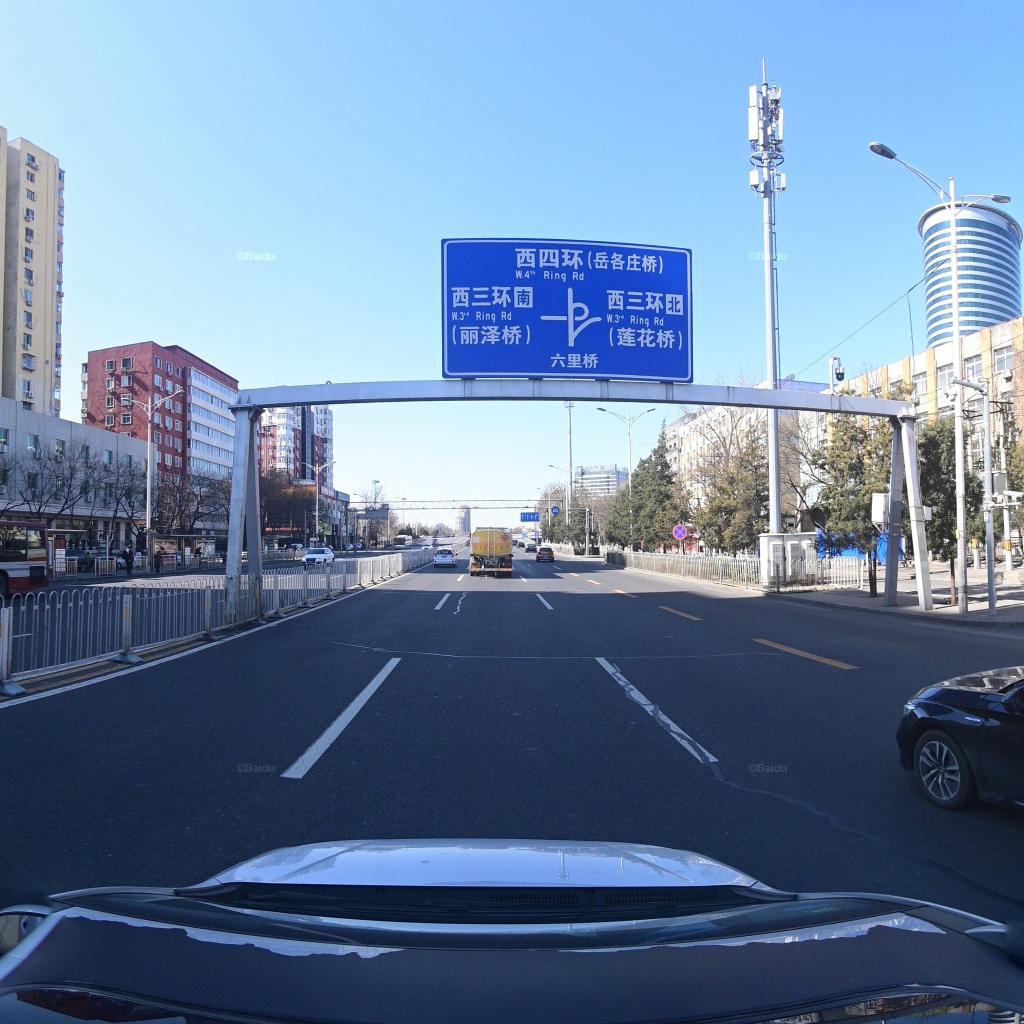
Region: Fengtai
Road damage annotations: transverse patch, longitudinal patch, longitudinal patch